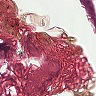
Metastatic tissue present: no